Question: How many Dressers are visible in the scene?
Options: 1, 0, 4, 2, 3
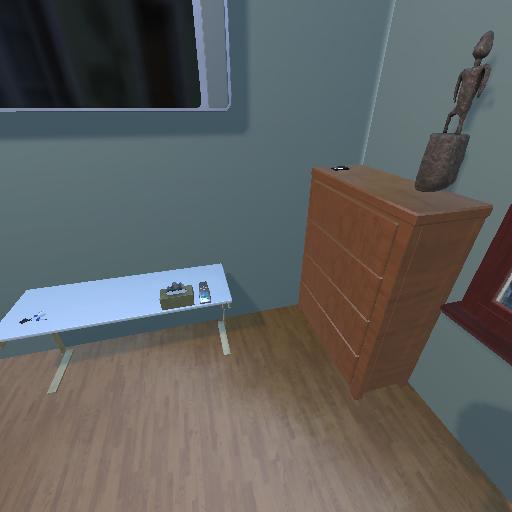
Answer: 1